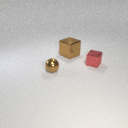
large brown metal cube to the left of small red metal cube